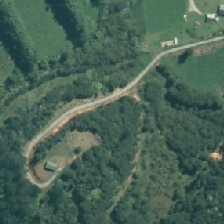
Land cover: grose_broom